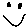
Label: smiley face